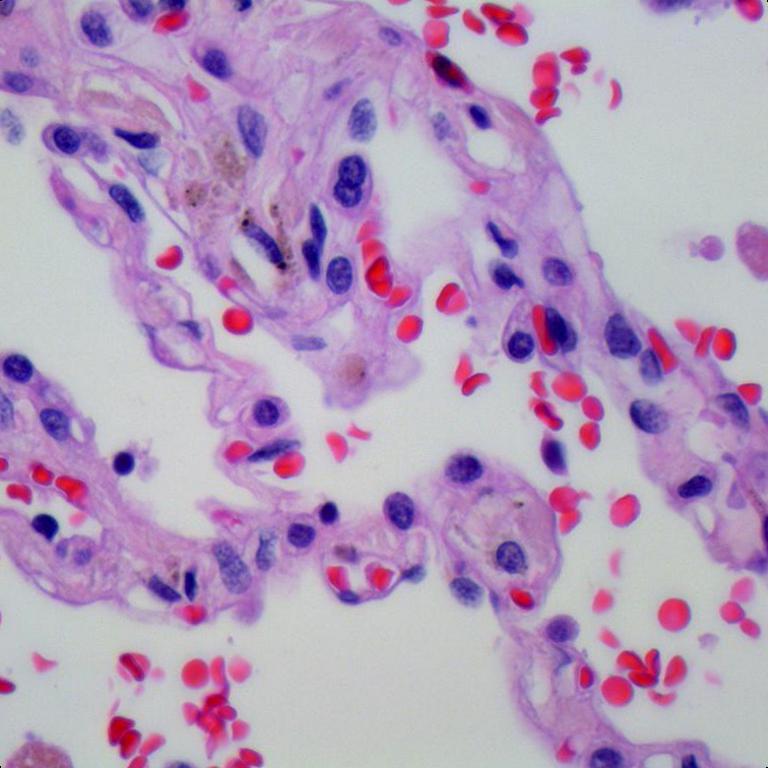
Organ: lung
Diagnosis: benign